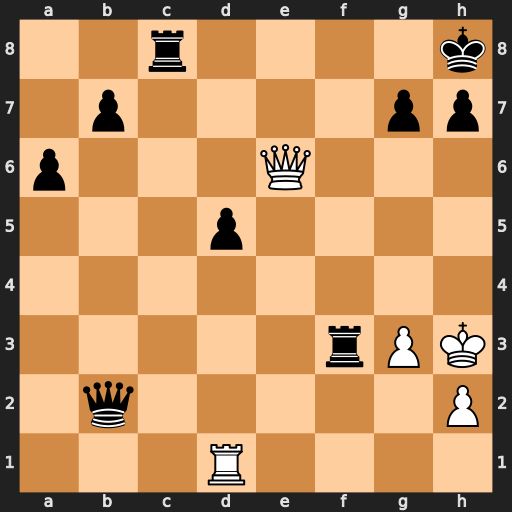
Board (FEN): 2r4k/1p4pp/p3Q3/3p4/8/5rPK/1q5P/3R4
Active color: w
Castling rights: -
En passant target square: -
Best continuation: Qxc8+ Rf8 Qxf8#